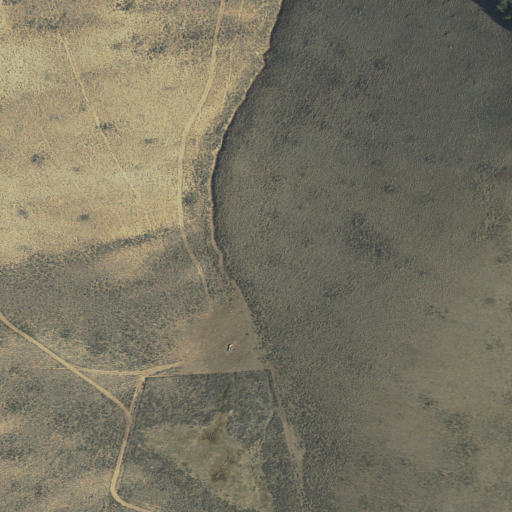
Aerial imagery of depression(s) in Idaho named Spud Basin containing shrub and evergreen forest